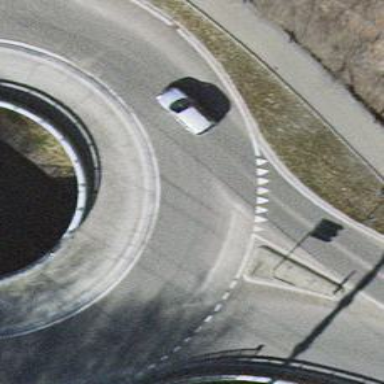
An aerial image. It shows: Bollard barrier.